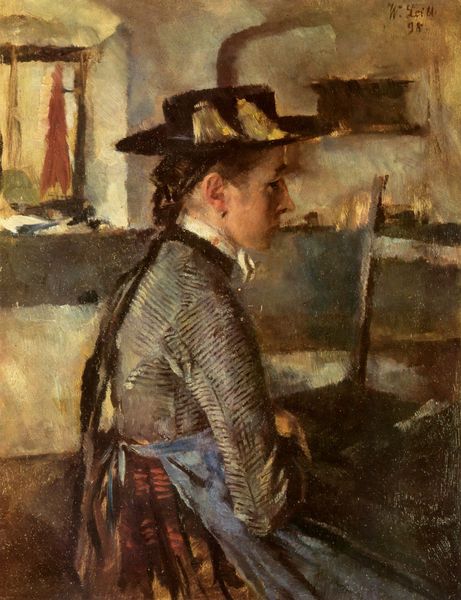
Titel: In Erwartung
Künstler: Wilhelm Maria Hubertus Leibl
Standort: Leipzig
Institution: Museum der Bildenden Künste
Schlagwörter: blau, gemälde, weiß, grün, mädchen, sitzen, fenster, frau, grau, haar, holz, hut, kleid, nase, ohrring, profil, raum, schmuck, stuhl, tisch, zimmer, haus, rot, tuch, karo, malerei, muster, rock, jung, wand, gesicht, kragen, möbel, portrait, porträt, vorhang, öl, gewand, haare, interieur, sitzend, genre, garten, schürze, magd, schrank, wohnzimmer, lehne, bäuerin, mauer, hof, bank, zopf, streng, seitenansicht, stuhllehne, gestreift, menzel, stube, kammer, dünn, bayern, scharz, sonntag, tracht, wandschrank, küche, leibl, laibung, portät, ländlich, kästchen, verschlossen, quasten, holzmöbel, bauernstube, eckschrank, bauernmädchen, hur, blaau, widerspenstig, innnen, bauhernhof, büscheö, eckkästchen, fensterrahnen, fenterlaibung, schürte, zeigenbärte